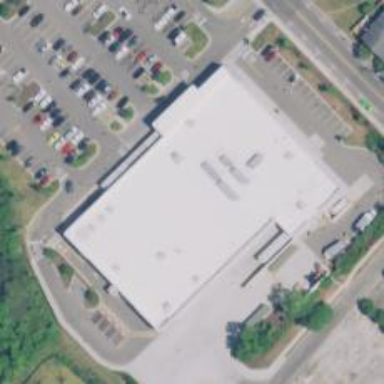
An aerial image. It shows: Supermarket.